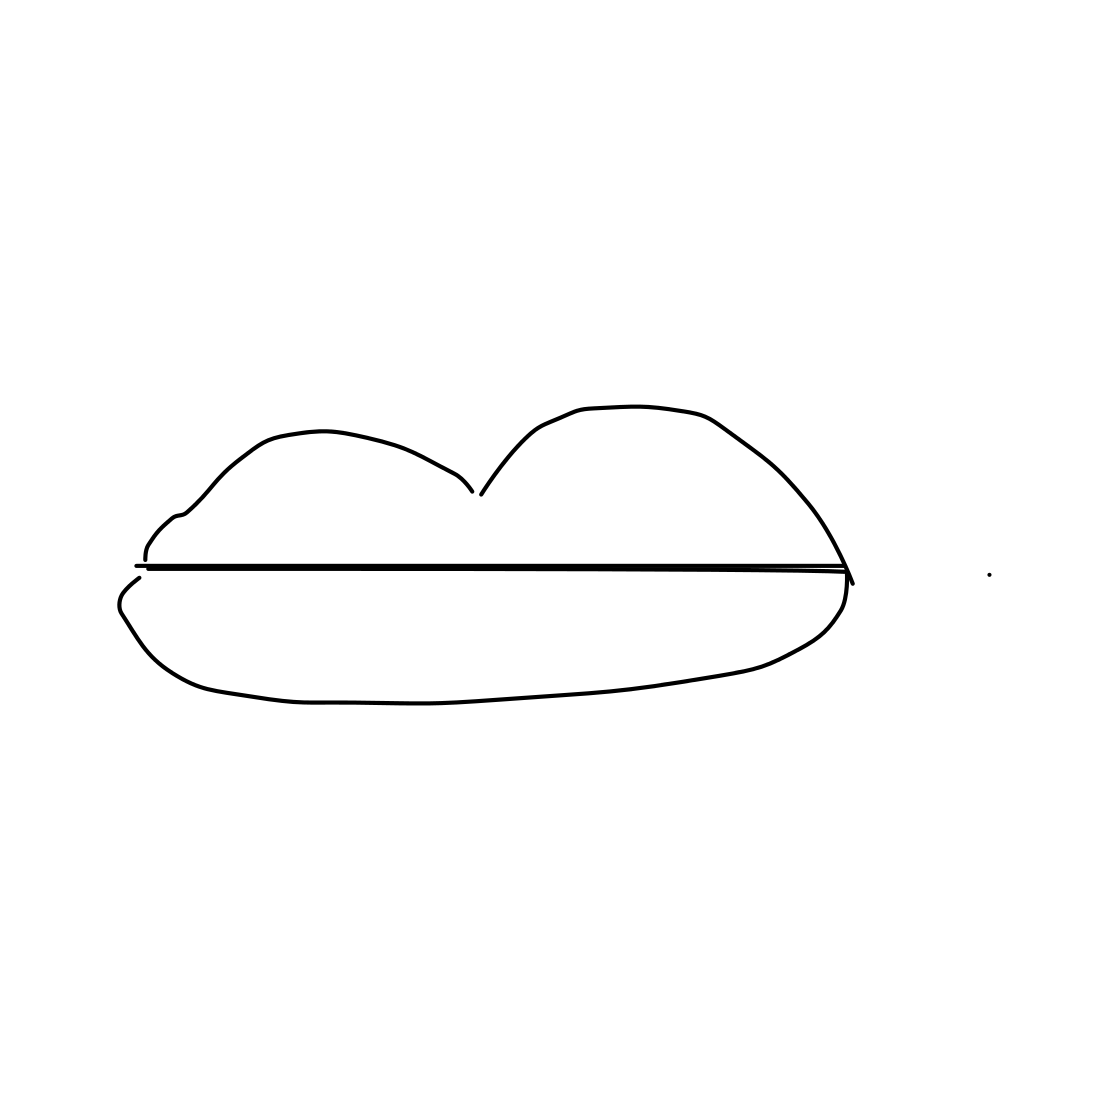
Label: mouth